Field crop: maize
Growth stage: 2
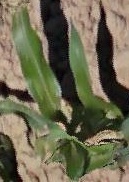
Species: maize